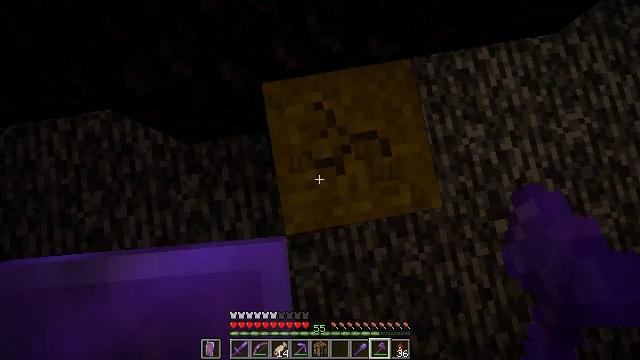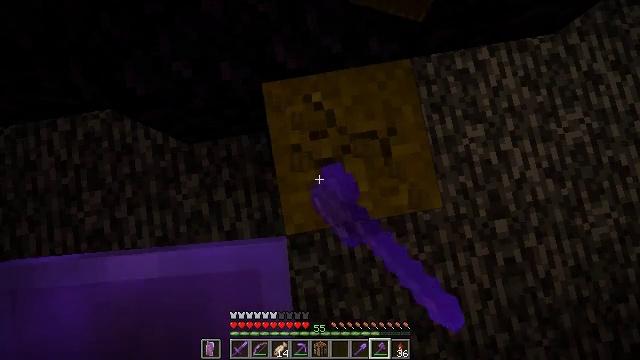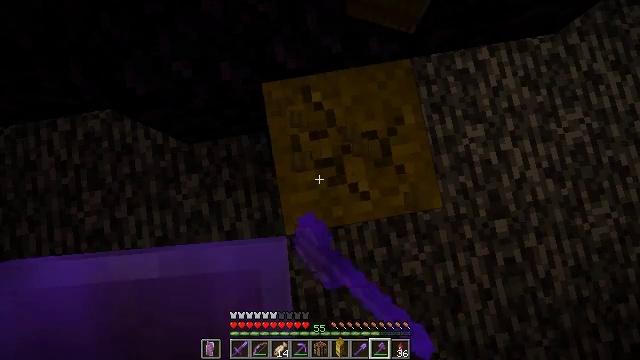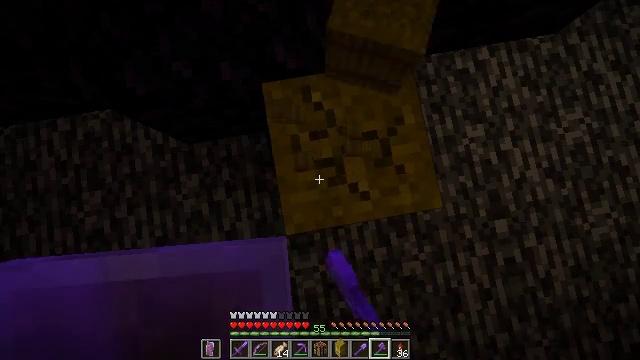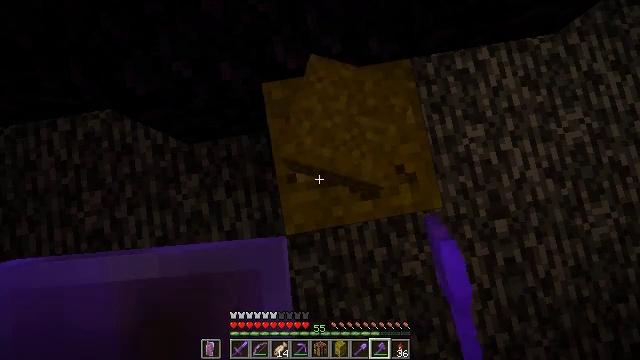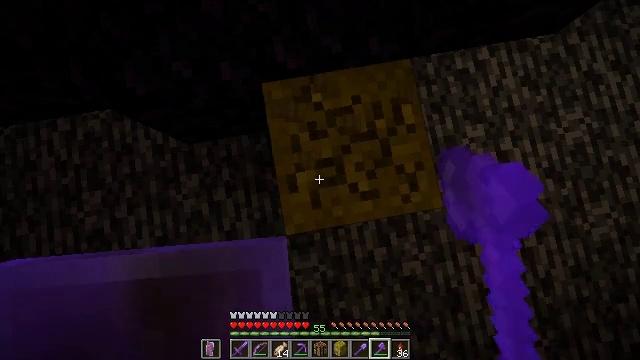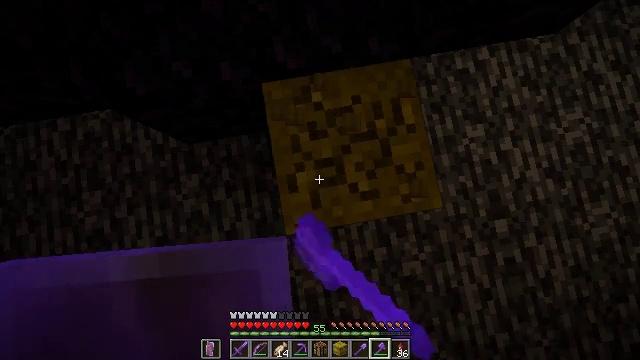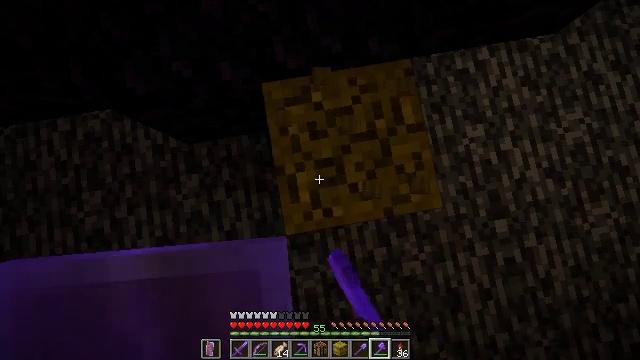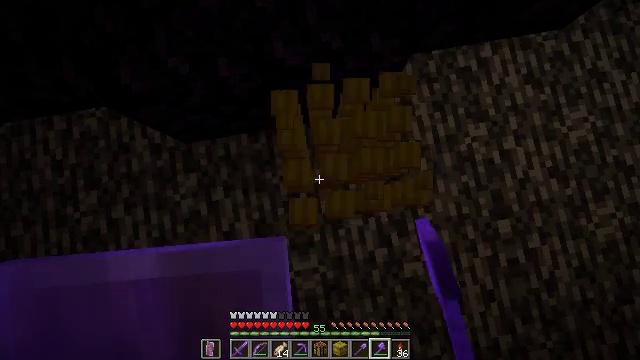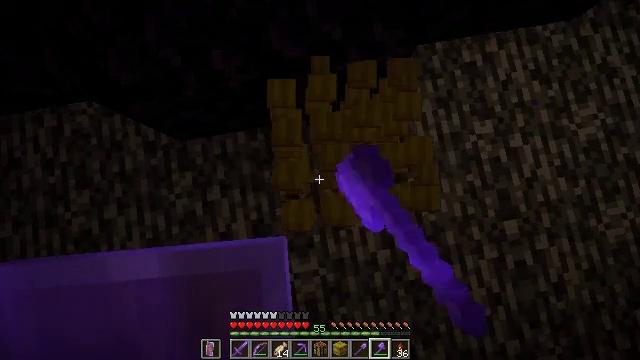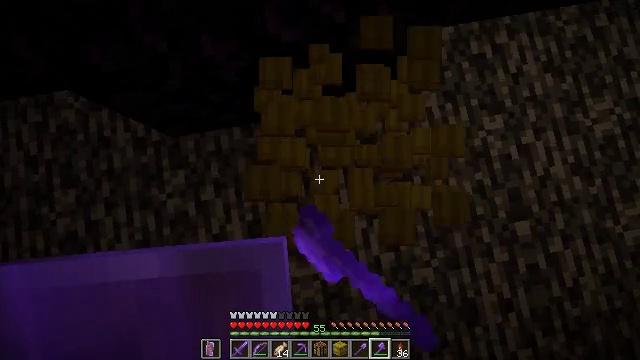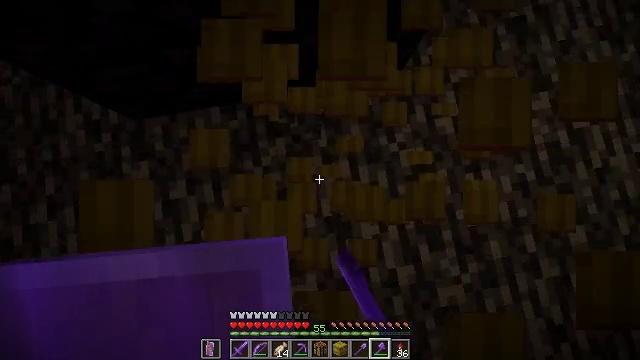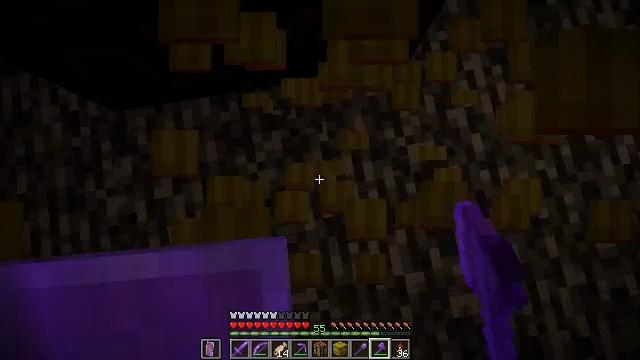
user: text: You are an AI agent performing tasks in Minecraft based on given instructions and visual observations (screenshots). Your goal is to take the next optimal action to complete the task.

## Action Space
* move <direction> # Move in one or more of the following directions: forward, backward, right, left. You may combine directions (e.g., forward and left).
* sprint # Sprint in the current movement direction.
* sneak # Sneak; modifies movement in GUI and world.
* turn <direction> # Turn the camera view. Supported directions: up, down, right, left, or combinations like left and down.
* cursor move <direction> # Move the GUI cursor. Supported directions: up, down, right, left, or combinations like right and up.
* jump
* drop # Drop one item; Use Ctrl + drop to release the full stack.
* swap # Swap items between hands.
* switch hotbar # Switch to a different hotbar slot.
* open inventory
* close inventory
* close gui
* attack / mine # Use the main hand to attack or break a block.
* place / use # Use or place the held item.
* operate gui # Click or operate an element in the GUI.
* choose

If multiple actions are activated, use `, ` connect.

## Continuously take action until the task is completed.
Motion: motion action
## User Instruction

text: Collect a hay block for crafting.
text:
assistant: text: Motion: attack / mine
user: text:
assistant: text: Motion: attack / mine
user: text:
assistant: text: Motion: attack / mine
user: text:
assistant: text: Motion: attack / mine
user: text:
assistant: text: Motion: attack / mine
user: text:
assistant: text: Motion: attack / mine
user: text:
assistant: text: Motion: attack / mine
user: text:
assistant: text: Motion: attack / mine
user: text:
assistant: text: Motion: attack / mine
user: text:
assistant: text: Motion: attack / mine
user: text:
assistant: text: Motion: attack / mine
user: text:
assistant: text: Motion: attack / mine
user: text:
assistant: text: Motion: attack / mine